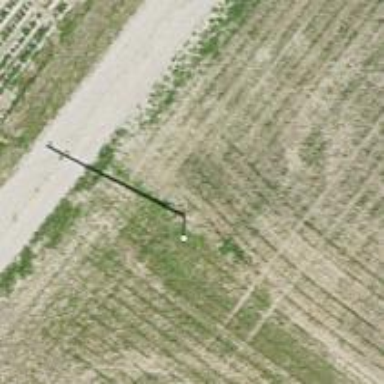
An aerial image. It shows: Power pole.